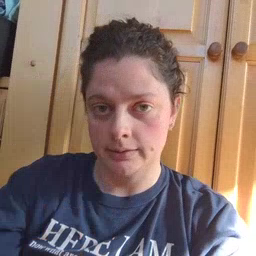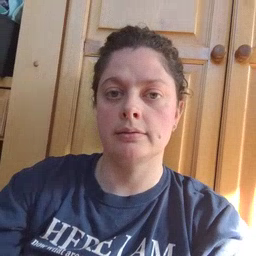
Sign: man